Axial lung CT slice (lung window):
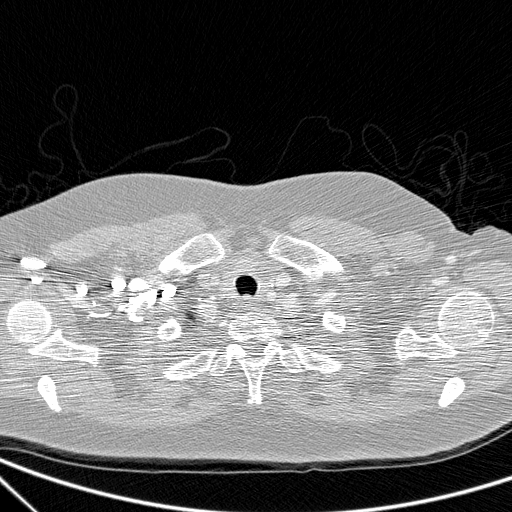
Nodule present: no